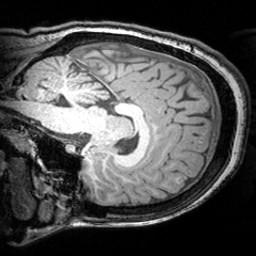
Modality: T1w
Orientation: sagittal
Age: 18
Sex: female
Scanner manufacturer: siemens
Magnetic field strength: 3 T
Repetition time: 1.81 s
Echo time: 0.00351 s